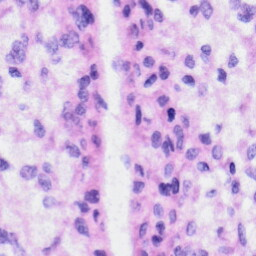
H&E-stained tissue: Liver